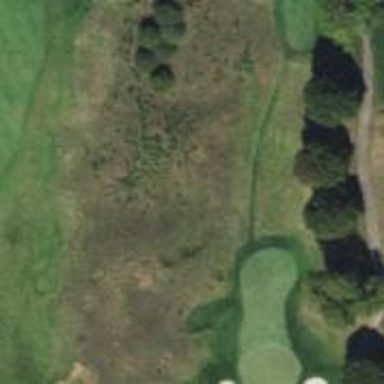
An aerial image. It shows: Pathway for golfing.